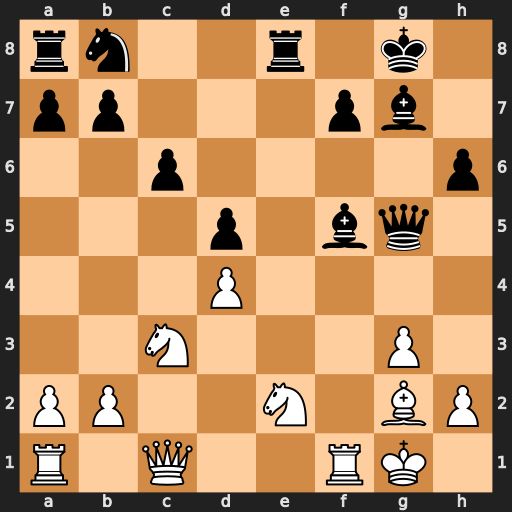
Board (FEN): rn2r1k1/pp3pb1/2p4p/3p1bq1/3P4/2N3P1/PP2N1BP/R1Q2RK1
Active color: w
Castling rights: -
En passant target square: -
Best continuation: Qxg5 hxg5 Rxf5